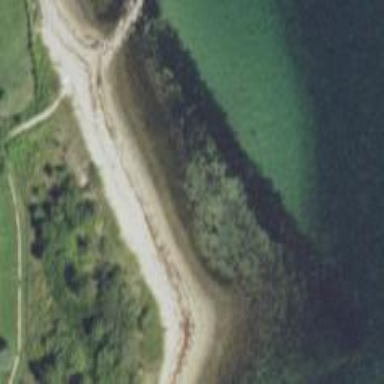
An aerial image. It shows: Beach with gravel surface.